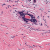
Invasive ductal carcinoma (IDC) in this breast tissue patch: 0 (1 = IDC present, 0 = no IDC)